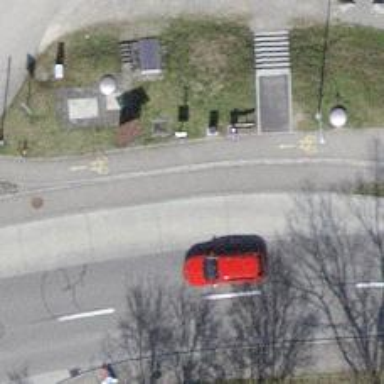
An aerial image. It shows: Platform for public transport. The platform is located by the road.